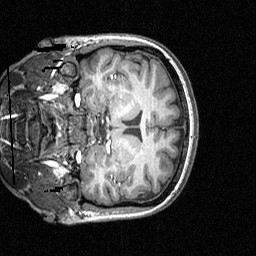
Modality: T1w
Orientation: coronal
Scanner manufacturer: siemens
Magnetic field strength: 3 T
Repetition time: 1.54 s
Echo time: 0.00304 s